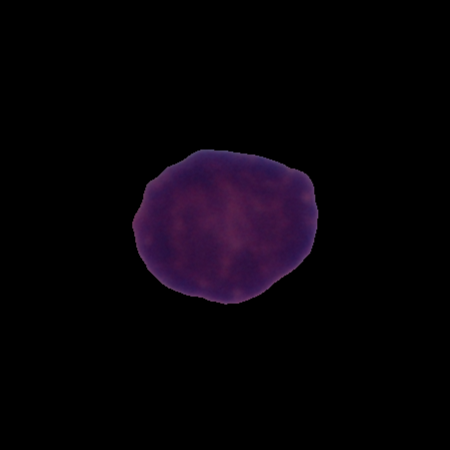
Label: healthy